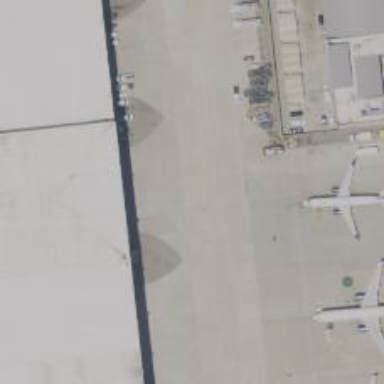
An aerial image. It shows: Image of taxiway at airport.